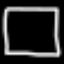
Label: square